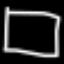
Label: square